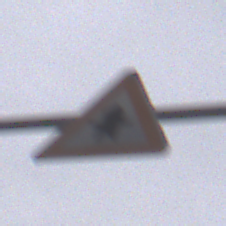
Verkehrszeichen: Vorfahrt
Umgebung: Outdoor, Urban
Tageszeit: MorningAfternoon
Wetter: Overcast
Licht: Natural
Jahreszeit: NotSpecified
Kontrast: LowContrast